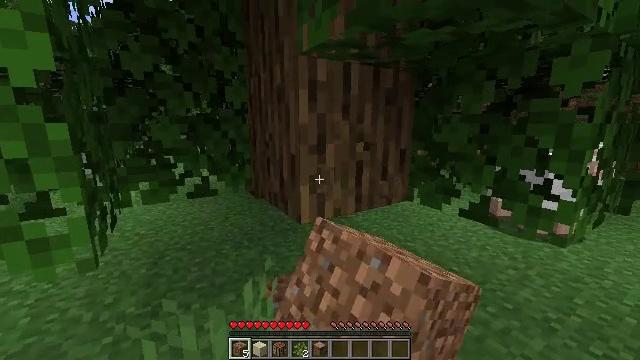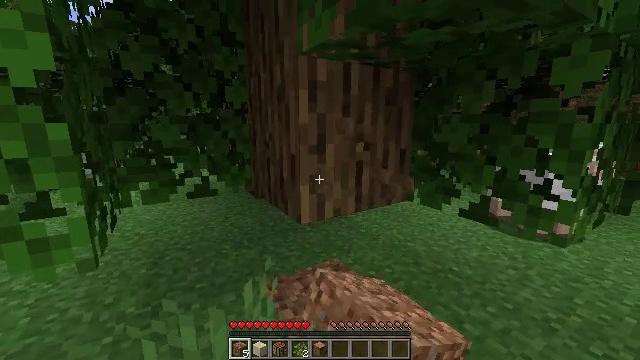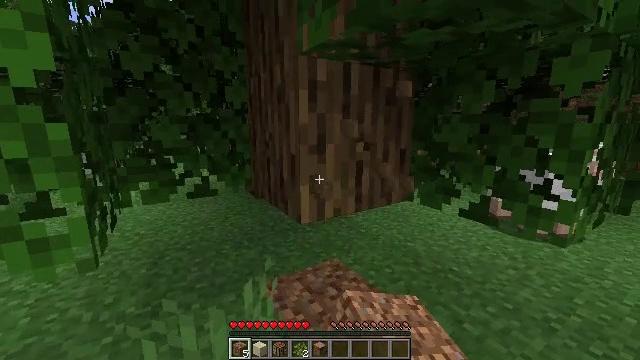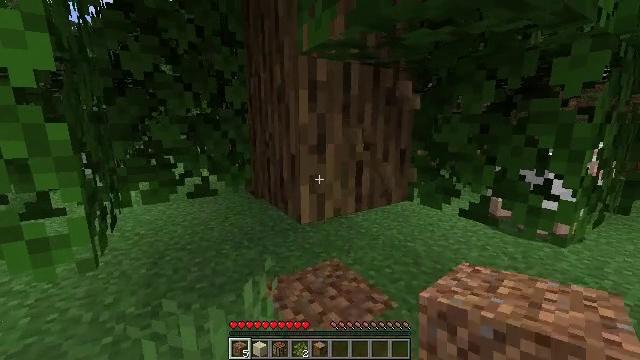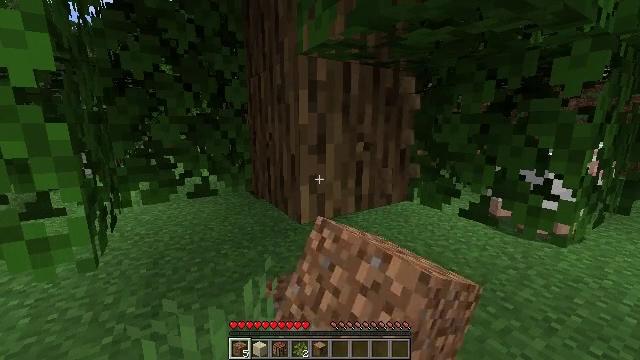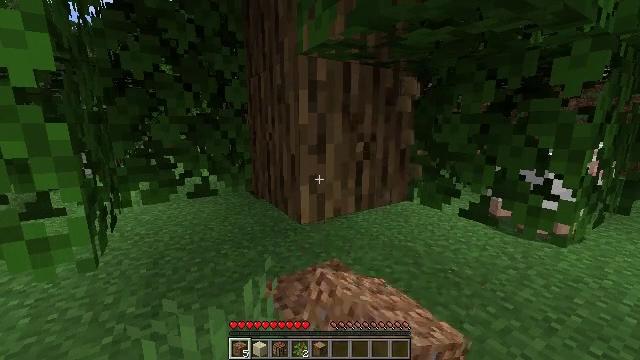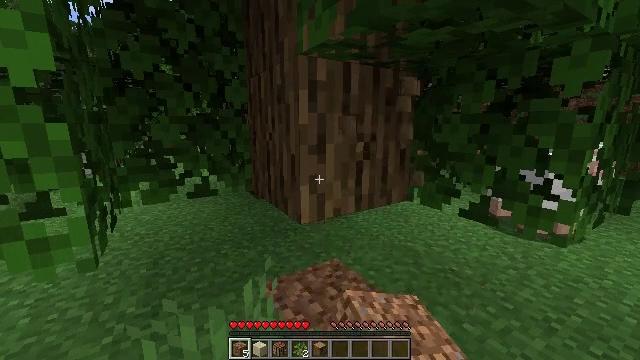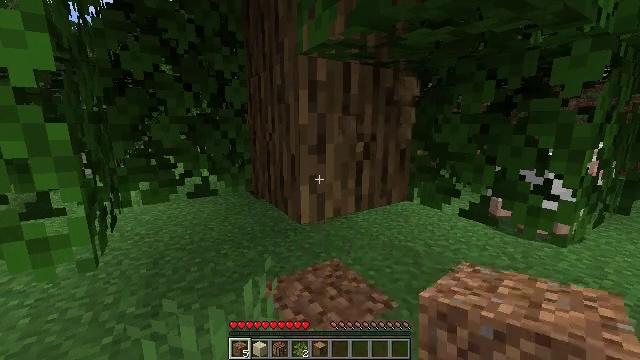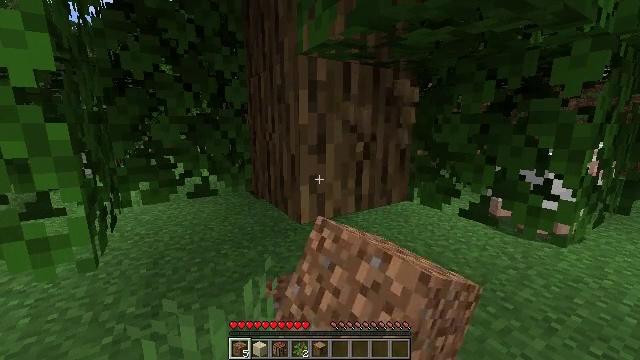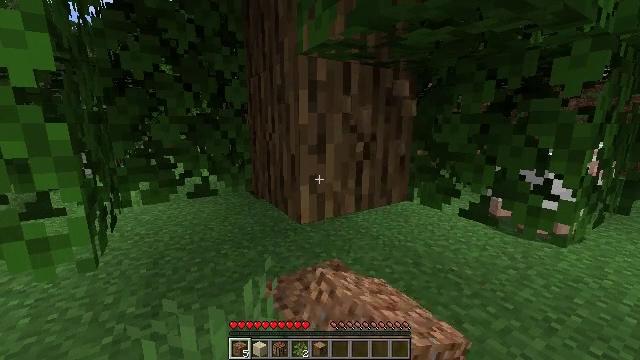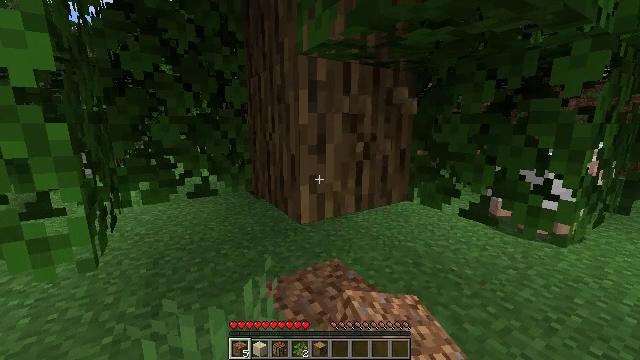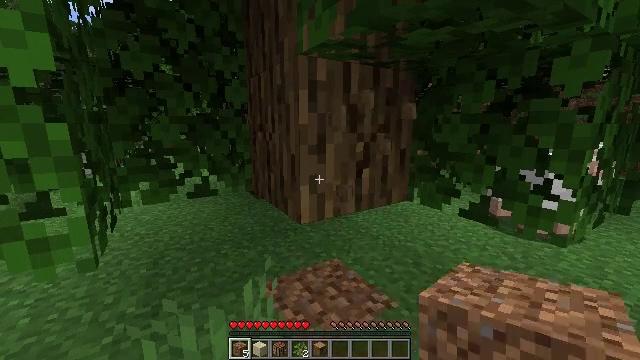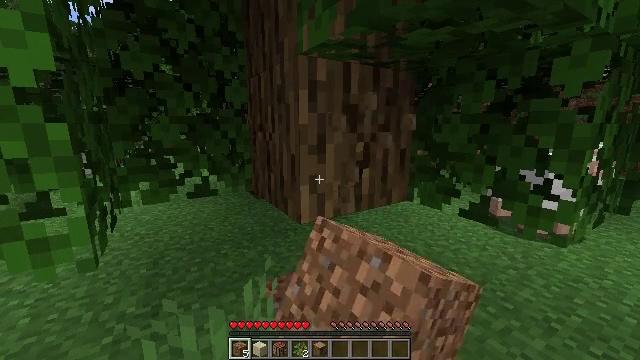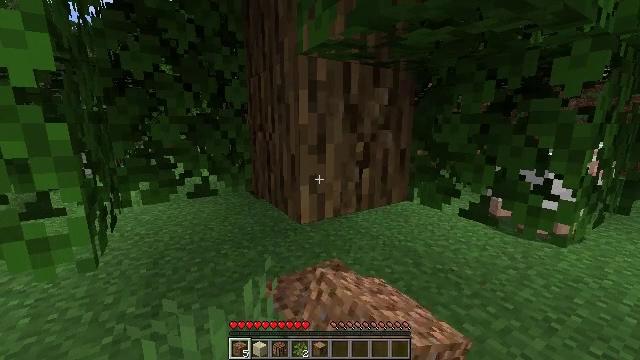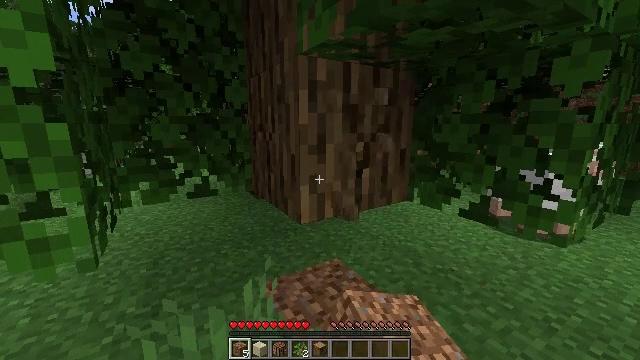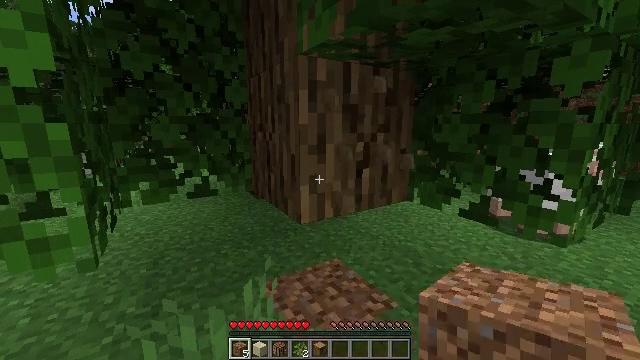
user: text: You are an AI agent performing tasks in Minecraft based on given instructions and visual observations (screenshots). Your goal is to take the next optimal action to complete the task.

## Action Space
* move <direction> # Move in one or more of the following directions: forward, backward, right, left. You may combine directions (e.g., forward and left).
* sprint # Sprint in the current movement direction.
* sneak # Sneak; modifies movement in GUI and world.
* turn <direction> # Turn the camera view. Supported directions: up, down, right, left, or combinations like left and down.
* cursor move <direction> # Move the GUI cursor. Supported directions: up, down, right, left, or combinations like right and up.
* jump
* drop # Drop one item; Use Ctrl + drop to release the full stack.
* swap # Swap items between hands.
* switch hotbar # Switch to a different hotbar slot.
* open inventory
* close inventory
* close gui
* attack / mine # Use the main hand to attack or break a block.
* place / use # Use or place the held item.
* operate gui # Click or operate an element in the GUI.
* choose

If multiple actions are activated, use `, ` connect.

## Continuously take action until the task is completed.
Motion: motion action
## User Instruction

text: Collect oak log for crafting.
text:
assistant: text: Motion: attack / mine
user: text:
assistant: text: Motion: attack / mine
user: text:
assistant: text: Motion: attack / mine
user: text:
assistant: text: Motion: attack / mine
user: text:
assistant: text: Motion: attack / mine
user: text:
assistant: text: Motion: attack / mine
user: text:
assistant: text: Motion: attack / mine
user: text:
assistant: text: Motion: attack / mine
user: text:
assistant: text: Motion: attack / mine
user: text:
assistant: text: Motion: attack / mine
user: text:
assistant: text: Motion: attack / mine
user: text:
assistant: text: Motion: attack / mine
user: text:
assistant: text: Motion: attack / mine
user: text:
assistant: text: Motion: attack / mine
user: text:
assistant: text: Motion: attack / mine
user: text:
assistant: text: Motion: attack / mine
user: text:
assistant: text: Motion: attack / mine
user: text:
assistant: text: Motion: attack / mine
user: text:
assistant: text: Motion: attack / mine
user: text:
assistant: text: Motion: attack / mine
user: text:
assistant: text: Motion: attack / mine
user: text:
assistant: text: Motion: attack / mine
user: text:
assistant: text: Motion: attack / mine
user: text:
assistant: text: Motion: attack / mine
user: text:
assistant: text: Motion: attack / mine
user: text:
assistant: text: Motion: attack / mine
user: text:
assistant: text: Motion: attack / mine
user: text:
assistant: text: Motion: attack / mine
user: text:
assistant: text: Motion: attack / mine
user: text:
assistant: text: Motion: attack / mine